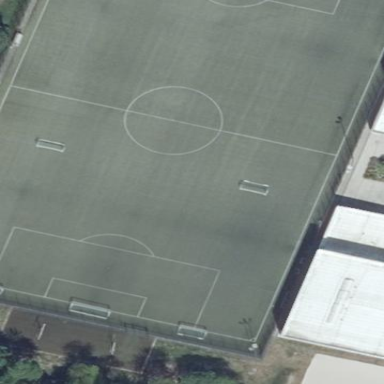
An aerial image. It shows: Soccer pitch with artificial turf for leisure sports activities.